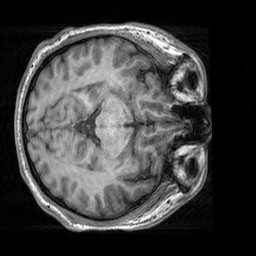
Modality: T1w
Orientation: axial
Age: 20
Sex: male
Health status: healthy
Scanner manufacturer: siemens
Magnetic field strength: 3 T
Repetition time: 2.3 s
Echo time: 0.00303 s